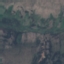
Label: HerbaceousVegetation